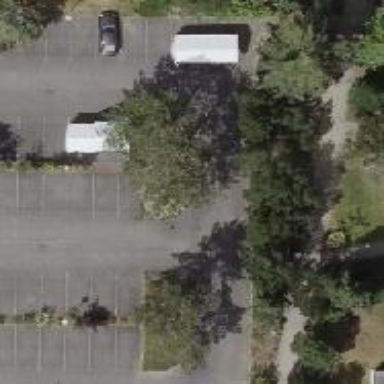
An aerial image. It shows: Asphalt parking aisle road.